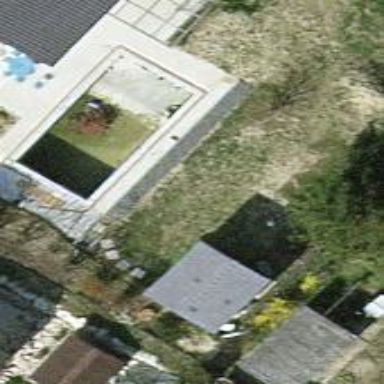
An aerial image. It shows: Swimming pool located in leisure land.